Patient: sex F, age 65
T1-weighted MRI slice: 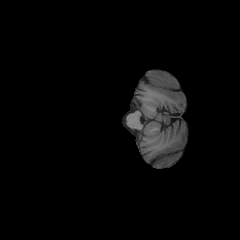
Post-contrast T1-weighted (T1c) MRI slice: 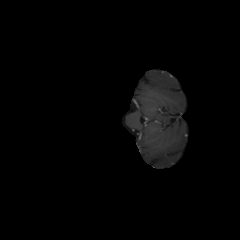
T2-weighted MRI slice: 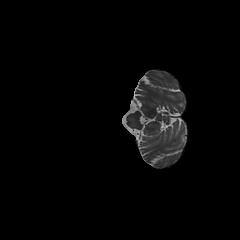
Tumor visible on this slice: no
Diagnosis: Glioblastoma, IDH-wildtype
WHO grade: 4